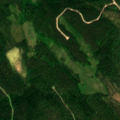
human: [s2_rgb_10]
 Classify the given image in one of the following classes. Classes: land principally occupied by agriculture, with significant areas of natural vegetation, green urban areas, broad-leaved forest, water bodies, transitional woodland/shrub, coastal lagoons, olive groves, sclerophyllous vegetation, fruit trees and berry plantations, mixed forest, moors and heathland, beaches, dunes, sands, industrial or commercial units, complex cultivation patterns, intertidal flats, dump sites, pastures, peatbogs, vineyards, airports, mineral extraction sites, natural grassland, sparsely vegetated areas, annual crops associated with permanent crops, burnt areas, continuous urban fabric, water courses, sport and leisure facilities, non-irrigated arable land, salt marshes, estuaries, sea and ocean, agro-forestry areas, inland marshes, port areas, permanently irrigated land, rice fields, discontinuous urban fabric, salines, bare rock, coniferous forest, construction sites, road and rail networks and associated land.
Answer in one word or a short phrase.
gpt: coniferous forest, mixed forest